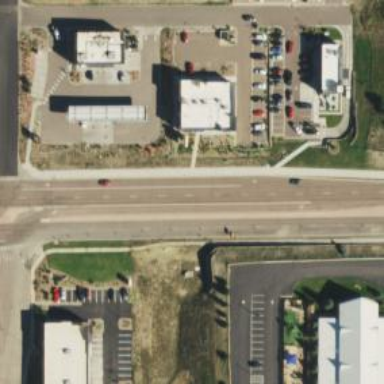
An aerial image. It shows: Secondary motorroad with asphalt surface.